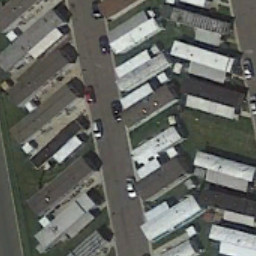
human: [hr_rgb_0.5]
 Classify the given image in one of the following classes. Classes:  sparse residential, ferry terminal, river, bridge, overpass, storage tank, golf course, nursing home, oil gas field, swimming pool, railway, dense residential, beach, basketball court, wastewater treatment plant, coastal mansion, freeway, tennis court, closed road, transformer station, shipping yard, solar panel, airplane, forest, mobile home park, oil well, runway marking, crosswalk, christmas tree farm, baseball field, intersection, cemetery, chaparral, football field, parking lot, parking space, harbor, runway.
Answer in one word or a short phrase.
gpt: mobile home park